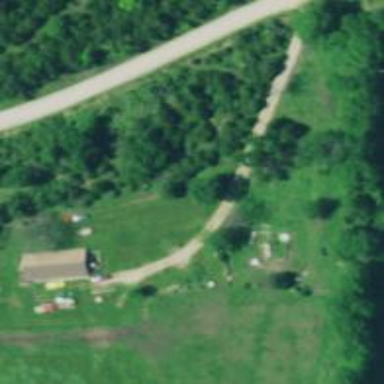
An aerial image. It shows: Driveway.